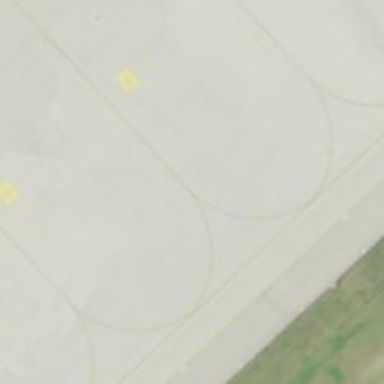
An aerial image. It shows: Image of taxiway at airport.